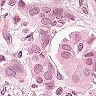
Metastatic tissue present: yes